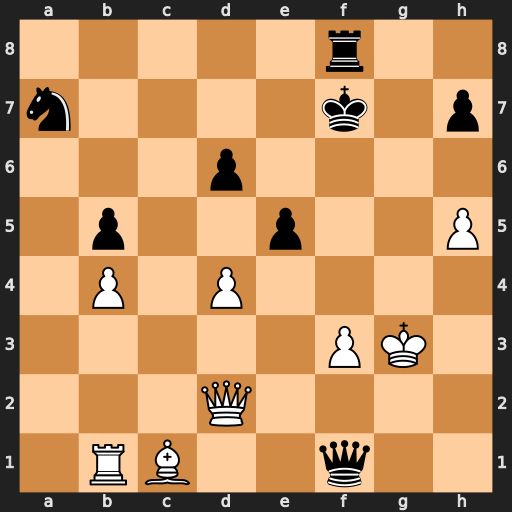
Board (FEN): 5r2/n4k1p/3p4/1p2p2P/1P1P4/5PK1/3Q4/1RB2q2
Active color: w
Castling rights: -
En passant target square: -
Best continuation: Qa2+ Qc4 Qxa7+